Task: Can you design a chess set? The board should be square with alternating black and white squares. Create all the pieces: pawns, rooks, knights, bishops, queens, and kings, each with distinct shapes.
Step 3523:
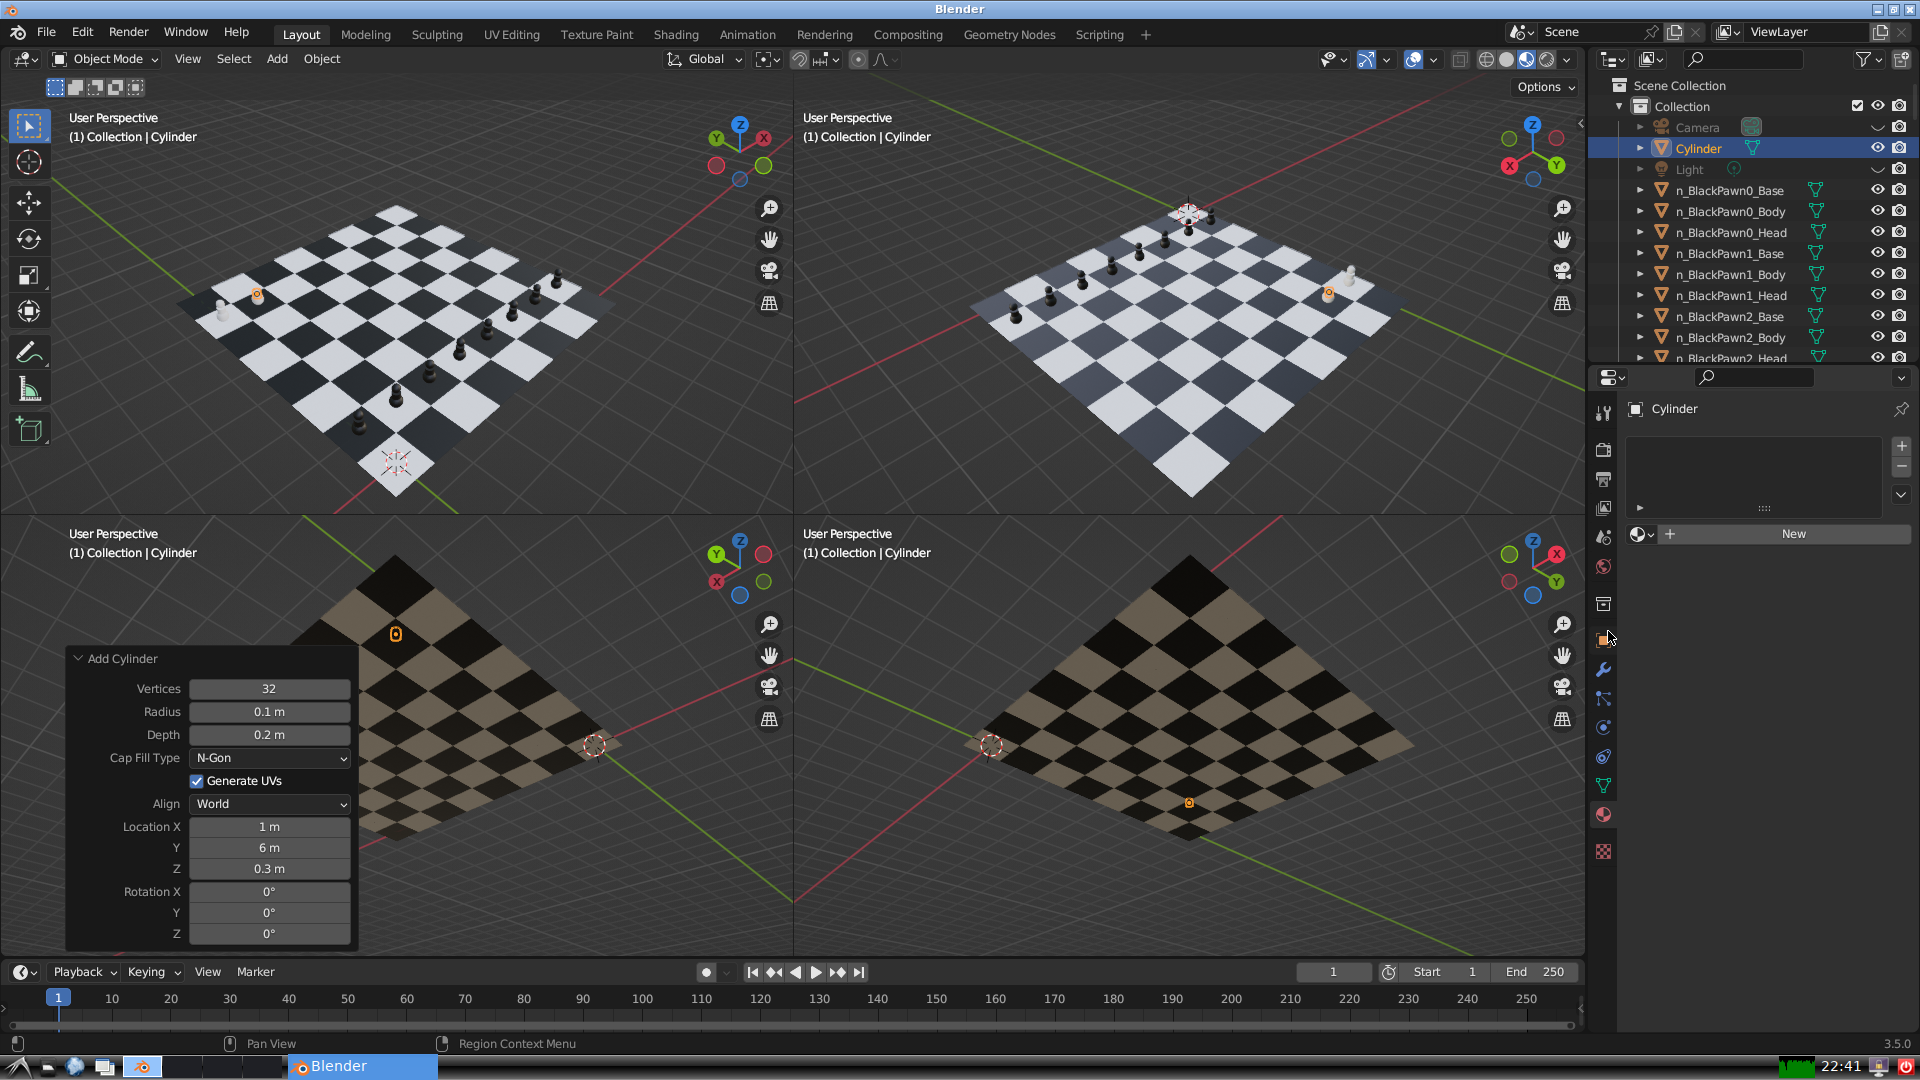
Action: click: no